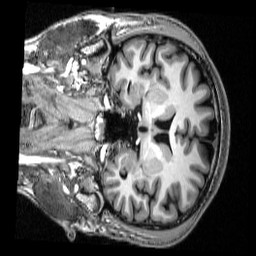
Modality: T1w
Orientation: coronal
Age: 22
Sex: male
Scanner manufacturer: siemens
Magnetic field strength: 3 T
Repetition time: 2.53 s
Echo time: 0.00339 s